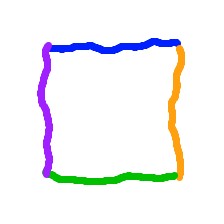
Shape: square